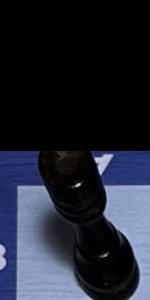
Label: Rook_Black